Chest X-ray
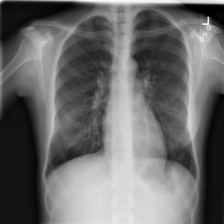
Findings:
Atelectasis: negative
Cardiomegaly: negative
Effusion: negative
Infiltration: negative
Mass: negative
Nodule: negative
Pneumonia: negative
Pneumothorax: negative
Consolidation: negative
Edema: negative
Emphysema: negative
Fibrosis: negative
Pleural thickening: negative
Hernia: negative